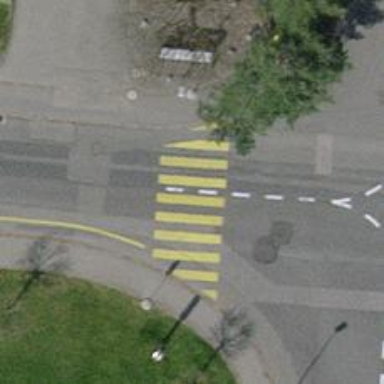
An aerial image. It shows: Marked road crossing.